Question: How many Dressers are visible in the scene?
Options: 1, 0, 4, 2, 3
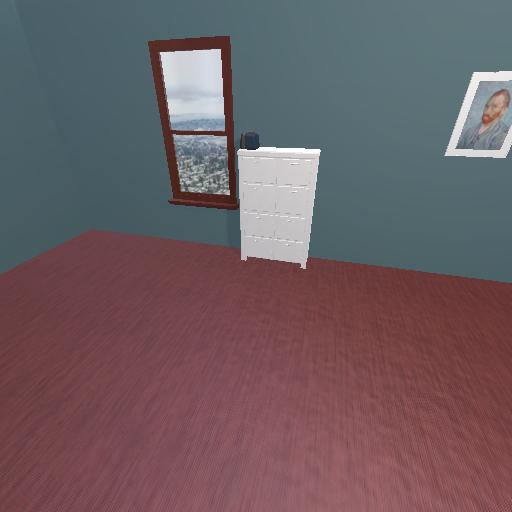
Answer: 1